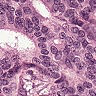
Metastatic tissue present: yes